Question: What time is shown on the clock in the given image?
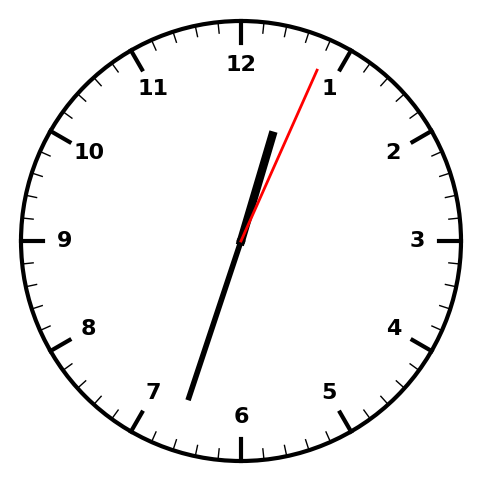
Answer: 12:33:04